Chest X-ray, PA view. Patient: 78 years old, sex M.
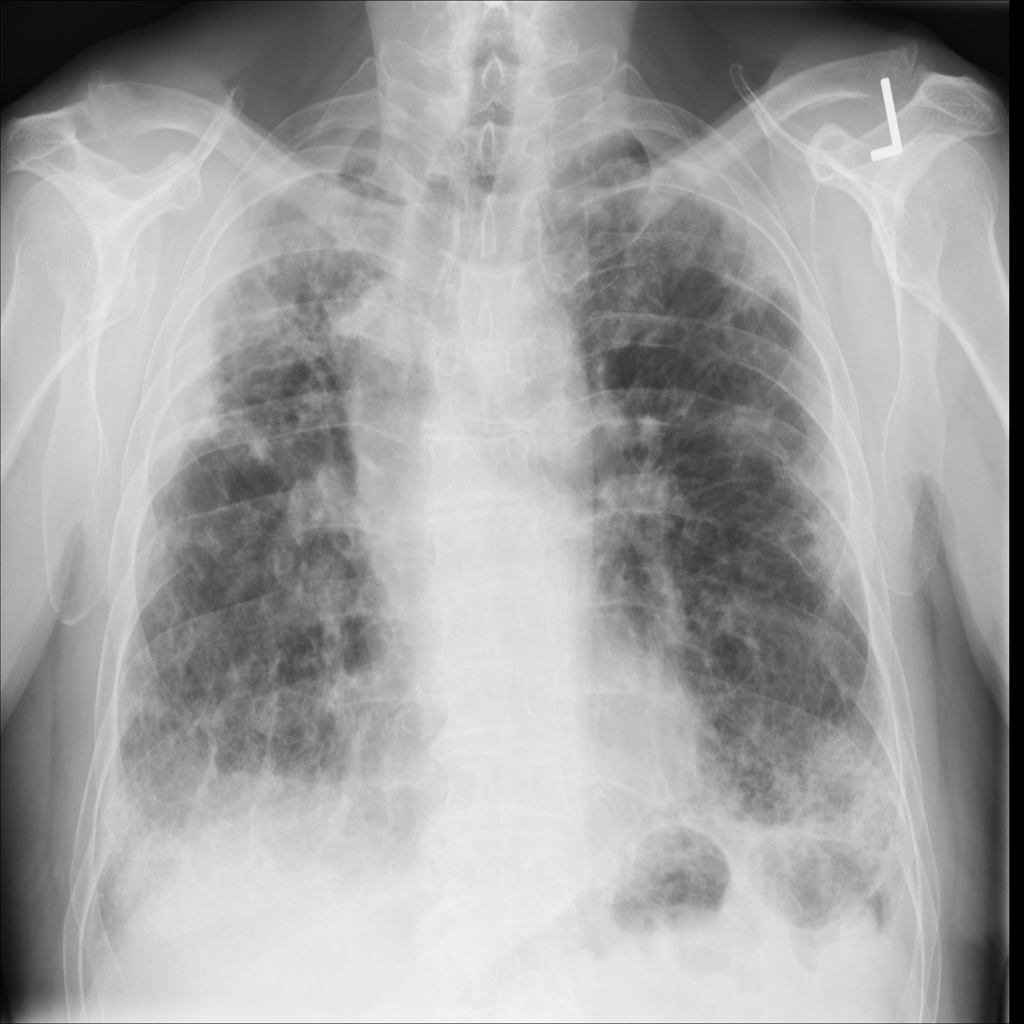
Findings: Fibrosis, Pleural_Thickening